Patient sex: M
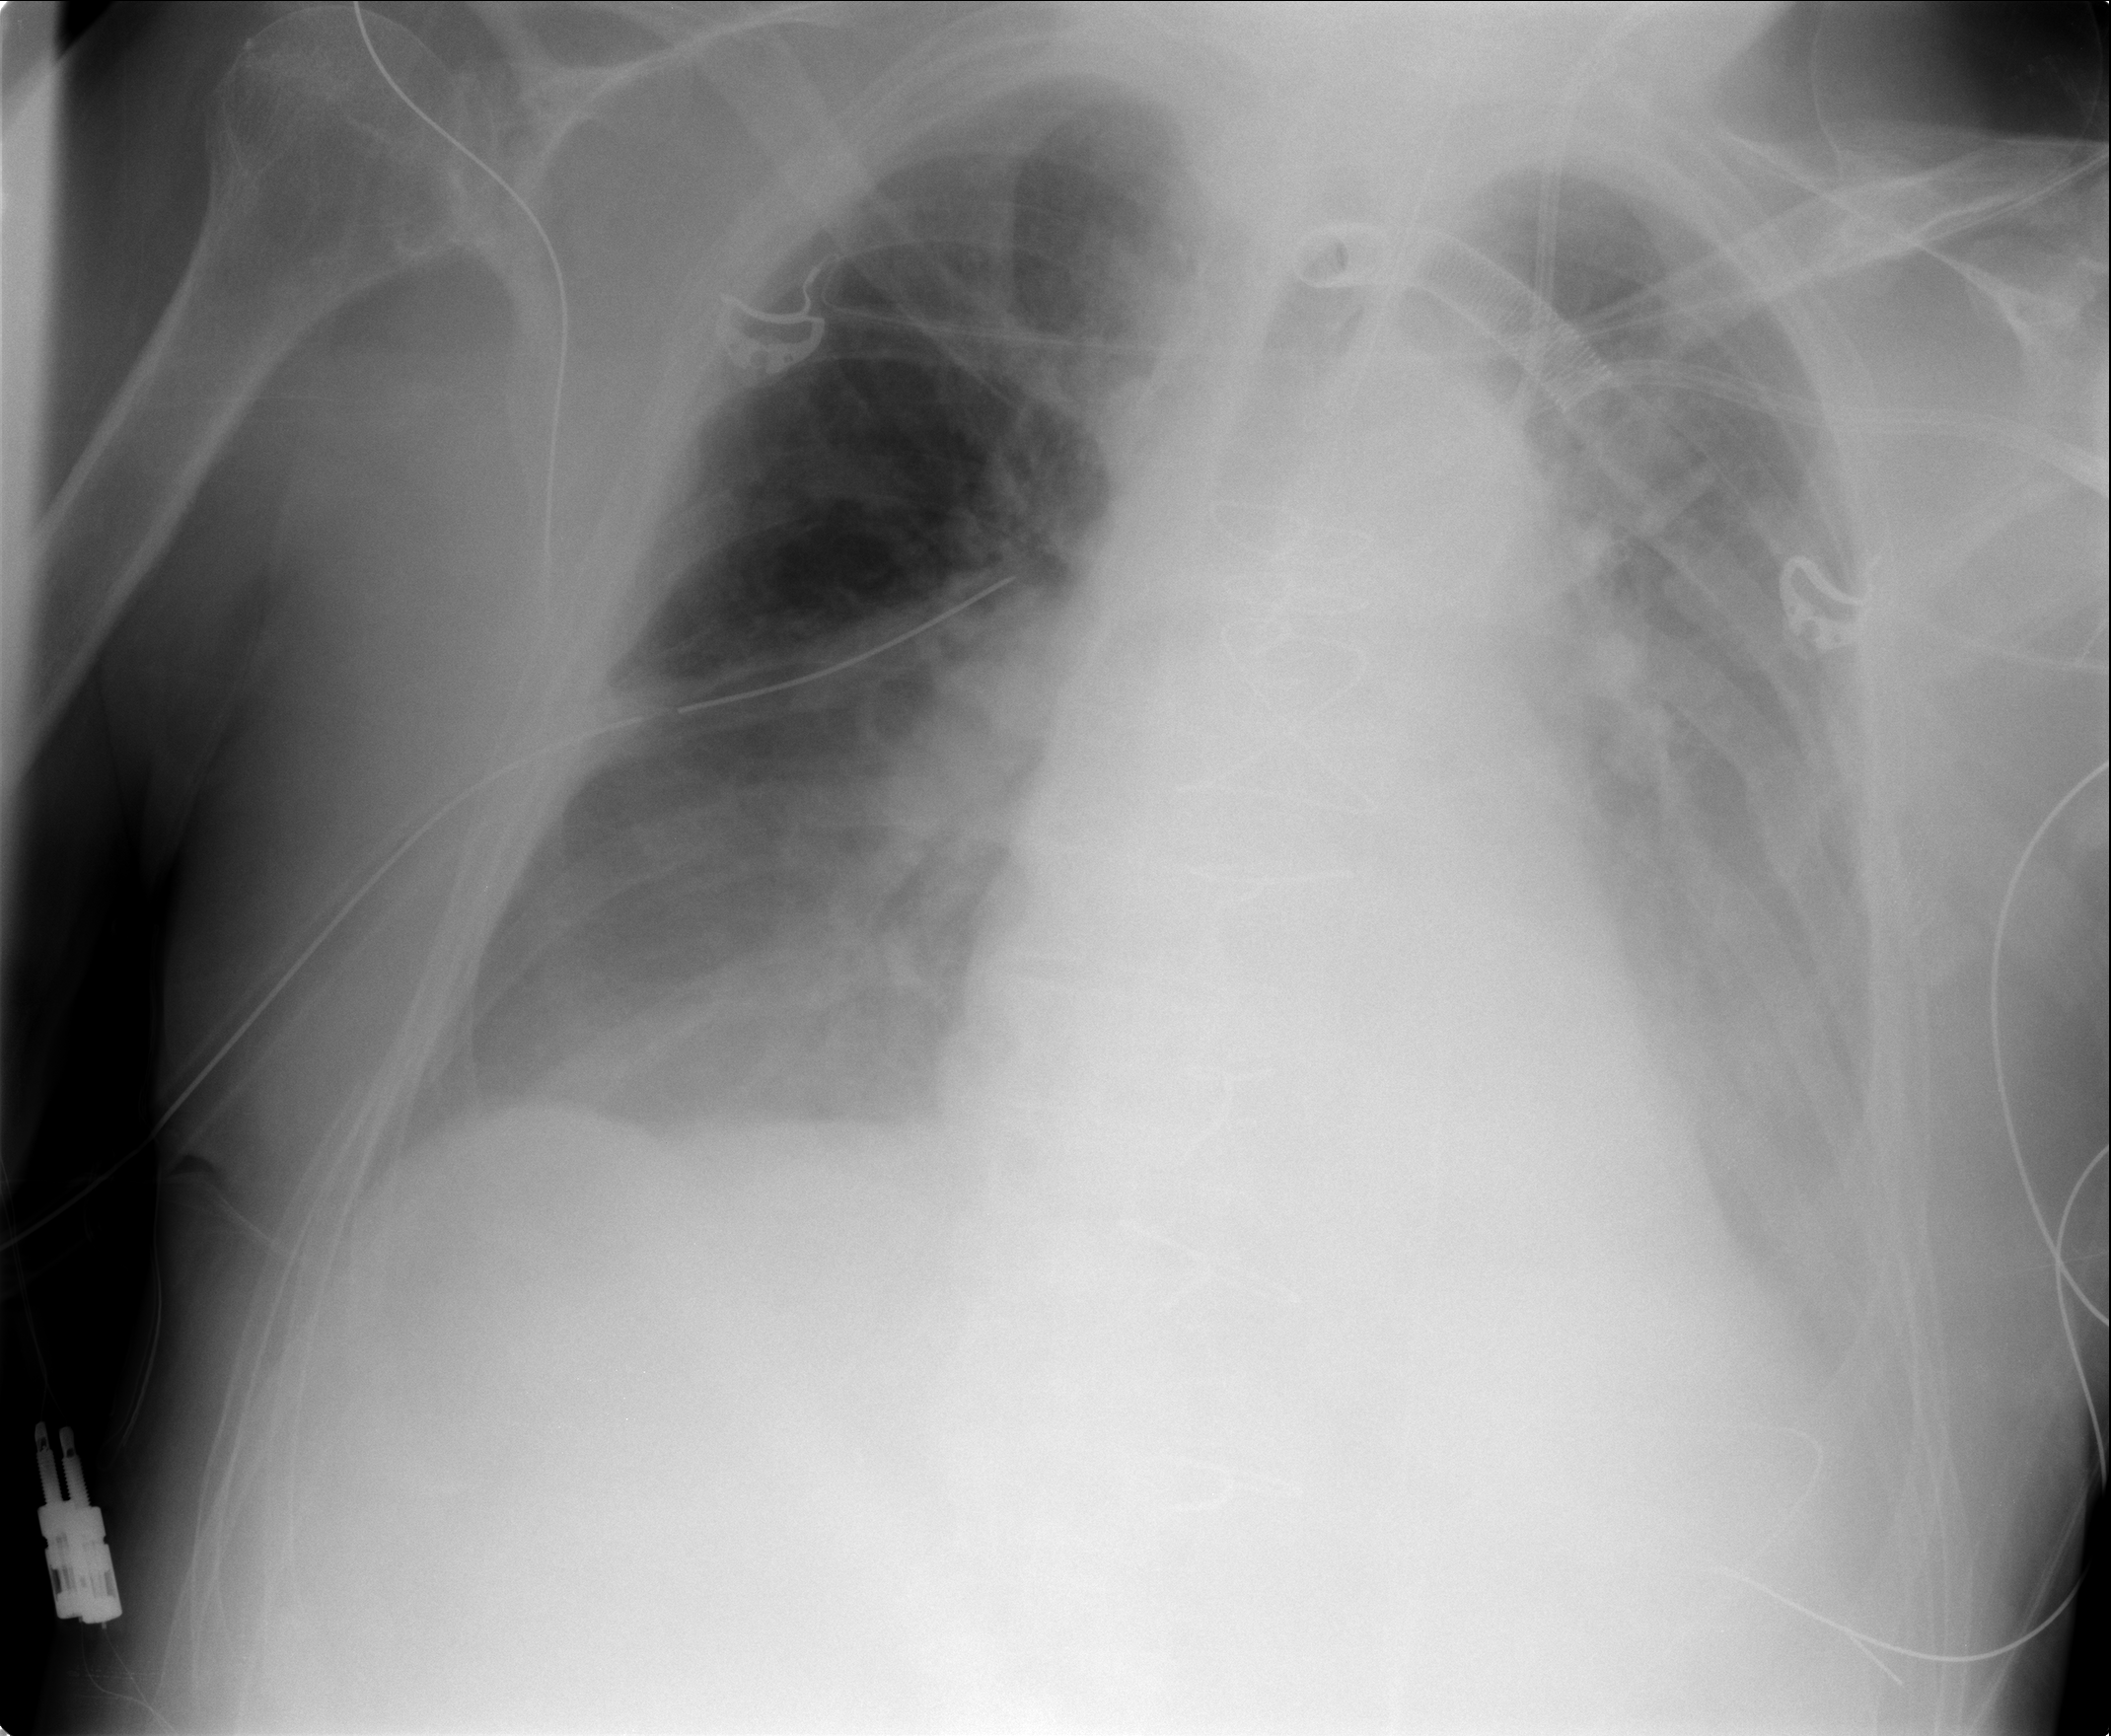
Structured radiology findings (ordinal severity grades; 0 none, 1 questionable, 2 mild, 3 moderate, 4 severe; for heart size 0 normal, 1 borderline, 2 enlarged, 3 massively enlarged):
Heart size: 1
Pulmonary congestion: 2
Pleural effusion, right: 2
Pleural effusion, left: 3
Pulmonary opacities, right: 0
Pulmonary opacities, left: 0
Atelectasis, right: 2
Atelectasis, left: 2